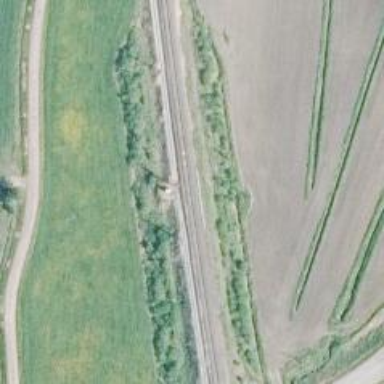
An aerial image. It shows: Railway track with continuous electrified contact lines.